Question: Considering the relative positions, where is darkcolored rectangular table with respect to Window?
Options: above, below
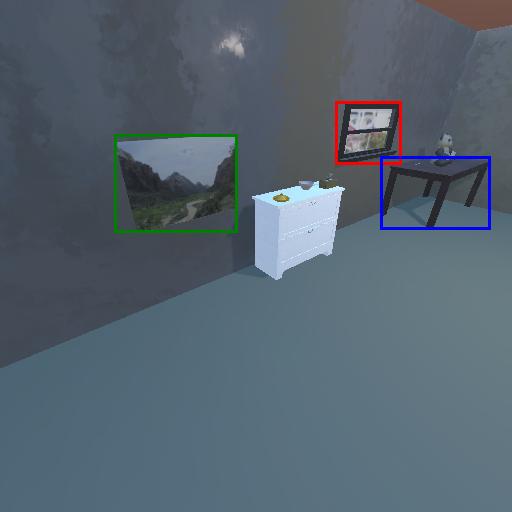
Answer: above